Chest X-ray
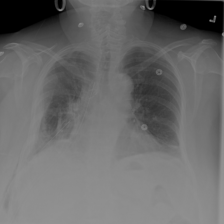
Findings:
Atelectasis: positive
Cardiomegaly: negative
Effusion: negative
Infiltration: negative
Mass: negative
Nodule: negative
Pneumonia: negative
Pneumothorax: positive
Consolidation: negative
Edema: negative
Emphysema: negative
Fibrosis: negative
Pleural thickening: negative
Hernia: negative